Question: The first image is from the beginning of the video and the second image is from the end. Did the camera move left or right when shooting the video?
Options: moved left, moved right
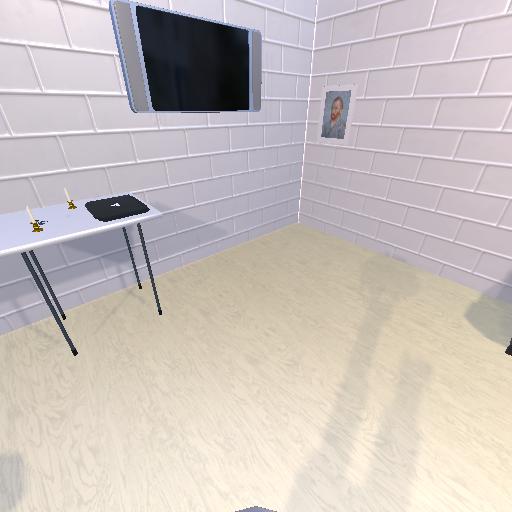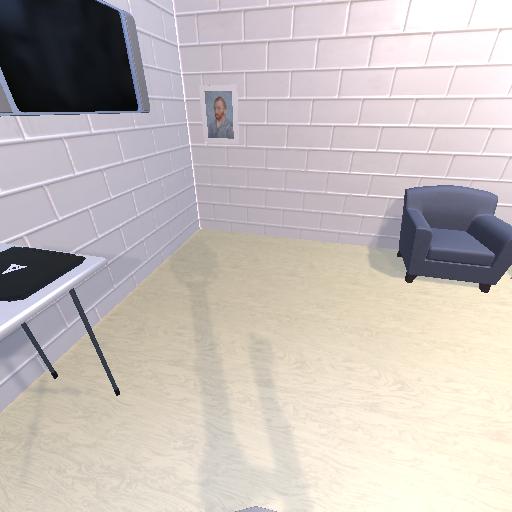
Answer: moved left